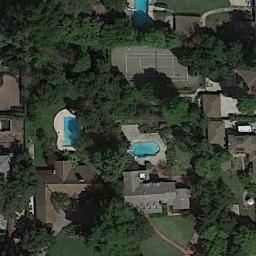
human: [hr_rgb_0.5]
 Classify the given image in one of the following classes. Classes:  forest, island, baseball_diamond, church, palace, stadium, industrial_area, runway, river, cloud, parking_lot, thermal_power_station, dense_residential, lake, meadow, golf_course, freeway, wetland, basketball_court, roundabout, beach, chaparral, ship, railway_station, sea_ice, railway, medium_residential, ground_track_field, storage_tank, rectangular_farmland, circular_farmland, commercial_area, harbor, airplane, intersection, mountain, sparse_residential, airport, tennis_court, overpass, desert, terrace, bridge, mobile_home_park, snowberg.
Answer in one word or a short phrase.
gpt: tennis_court